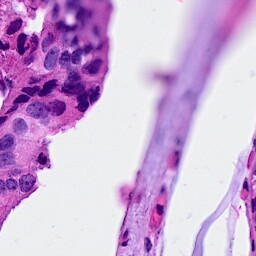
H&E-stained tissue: Breast